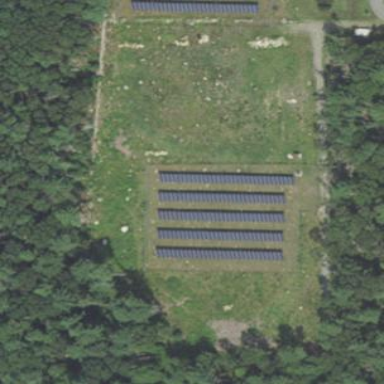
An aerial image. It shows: Solar power plant with photovoltaic technology. The plant generates electricity and is surrounded by fence.